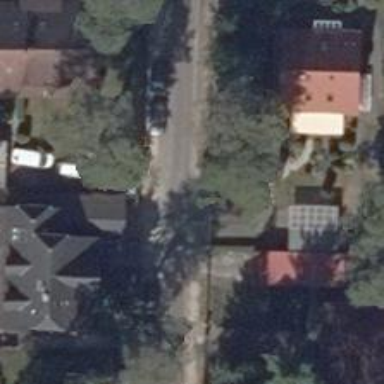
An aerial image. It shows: Driveway.